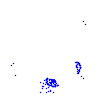
Particle: proton